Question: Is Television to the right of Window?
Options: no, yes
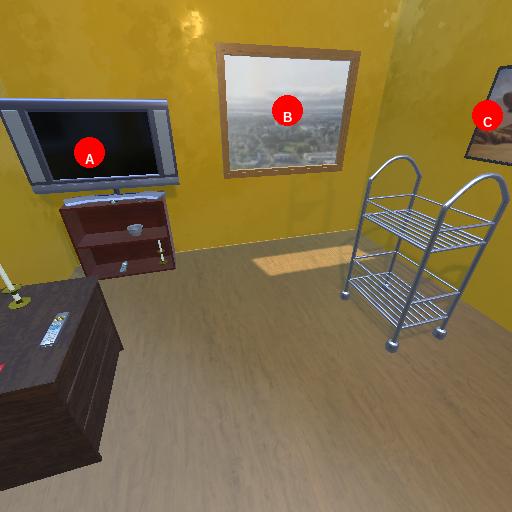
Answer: no